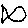
Label: fish